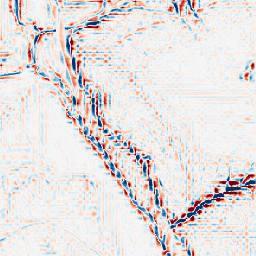
Category: wavelet
Decomposition family: wavelet_dwt
Decomposition parameters: wavelet: db2
level: 3
Upsampling method: edge_directed
Upsampling parameters: scale: 4
Upsampling scale: 4